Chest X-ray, PA view. Patient: 64 years old, sex M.
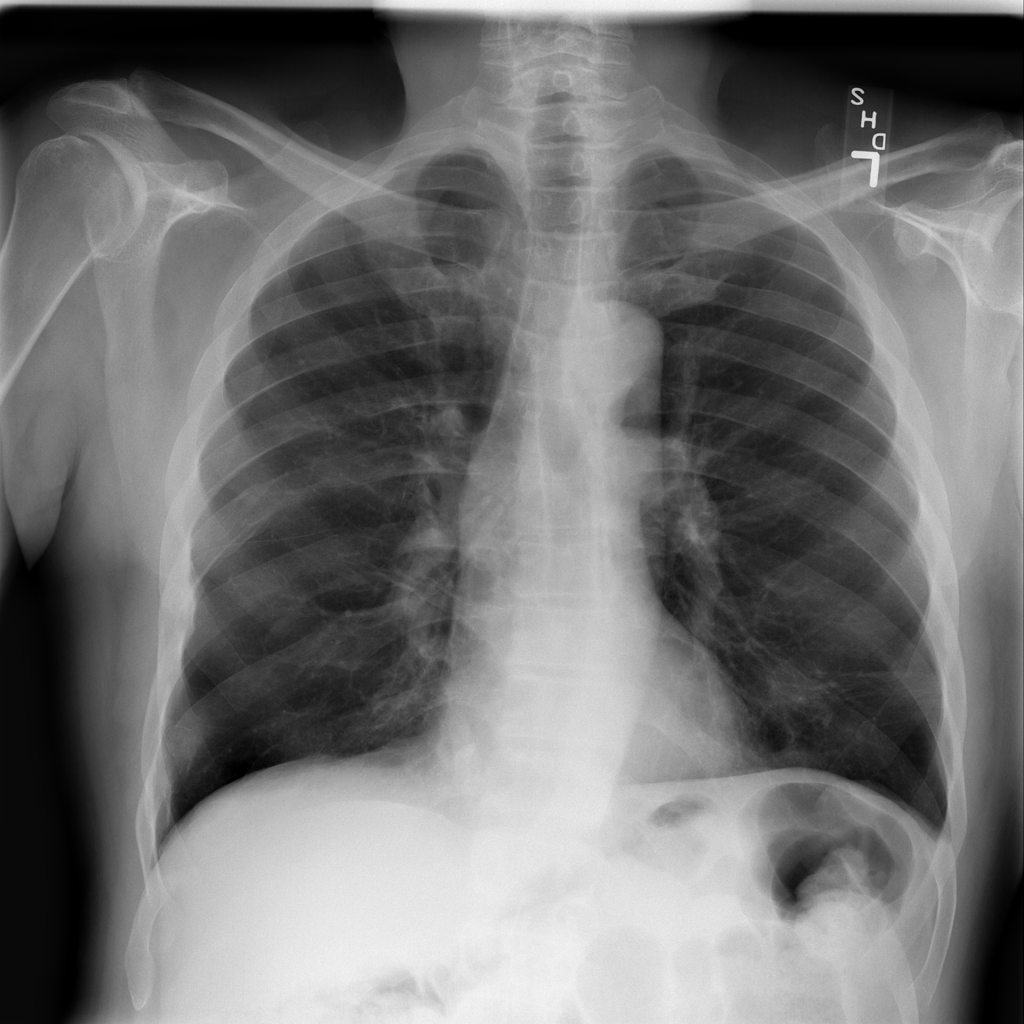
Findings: No Finding